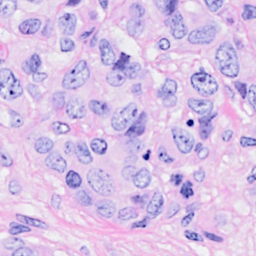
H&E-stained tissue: Breast